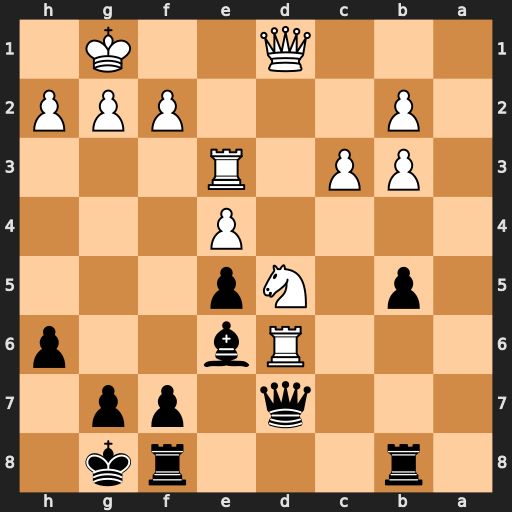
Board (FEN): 1r3rk1/3q1pp1/3Rb2p/1p1Np3/4P3/1PP1R3/1P3PPP/3Q2K1
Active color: b
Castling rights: -
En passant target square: -
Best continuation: Qxd6 Nf6+ gxf6